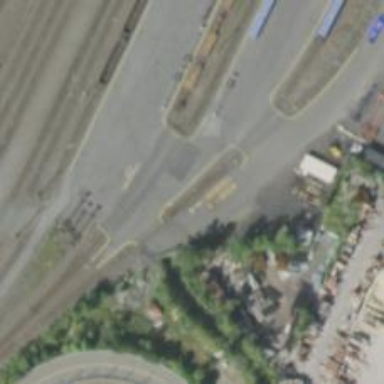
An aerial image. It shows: Railway yard.